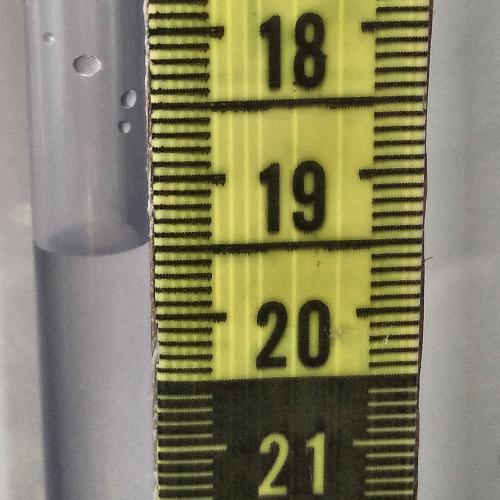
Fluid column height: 19.5 cm